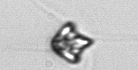
Label: Pyramimonas_longicauda